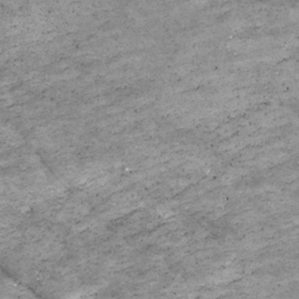
Label: non_frost